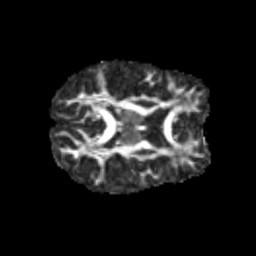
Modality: FA
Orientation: axial
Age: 14
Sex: female
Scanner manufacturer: siemens
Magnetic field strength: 3 T
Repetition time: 3.8 s
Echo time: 0.07 s